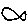
Label: fish